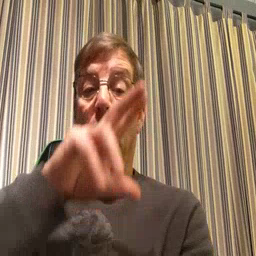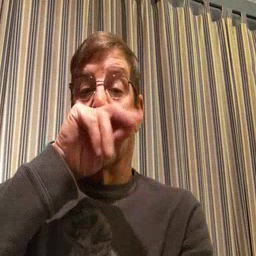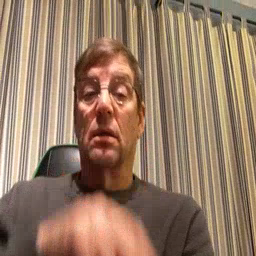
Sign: duck